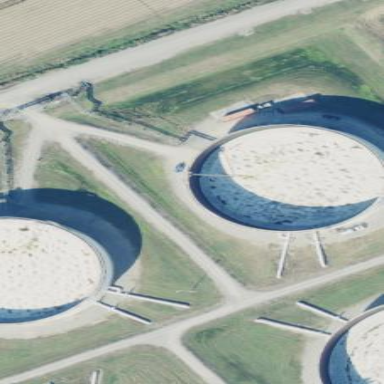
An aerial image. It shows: Storage tank which is man-made and housed in building.